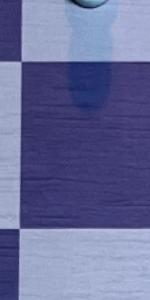
Label: Empty